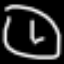
Label: clock